Question: The problem turned out to be a combination of things, but most importantly I was miscalculating lighting intensities because I wasn't correctly calculating my normal matrix. The fix has left my memory since some time ago now, but I remember I was not taking the transpose-inverse, and that helped a great deal in solving the problem.
---
I've spent some time working on this problem, but I can't for the life of me figure it out.
I figured out that, when applying multiple light sources to an object, you must clamp the final color values after summing them together, but I'm still getting weirdly dark edges when the lights interact.
Here's a screenshot of what I'm describing:

There's a head light that faces in the direction of the current camera and another light source to the far left of the scene. The headlight is currently centered just to the right of the teapot's knob/handle, and as you can see, there's some pretty strange interaction going on.
Here's my shader source:
## vertex shader
'''
attribute vec4 a_position;
attribute vec4 a_color;
attribute vec4 a_normals;
varying vec4 v_color_or_normal;
varying vec3 cam;
varying vec3 vert;
uniform mat4 u_xformMatrix;
uniform mat4 u_cameraMatrix;
void main() {
gl_Position = u_cameraMatrix * u_xformMatrix * a_position;
v_color_or_normal = a_color;
cam = vec3(u_cameraMatrix * u_xformMatrix * a_position);
vert = vec3(a_position);
}
'''
## fragment shader
'''
precision mediump float;
varying vec4 v_color_or_normal;
varying vec3 cam; //modelview_mat*vertex
varying vec3 vert;//just the vertex
uniform int renderMode; //pass 0 when rendering the ground, 1 when rendering the teapot
uniform vec3 lookVec; //pass the vector representing the camera direction
uniform mat4 u_normalMatrix; //the normal matrix for calculating normals
//I'm using
//u_normalMatrix = modelMatrix.invert().transpose() (the transpose inverse)
uniform vec3 camCoords; //headlight origin
uniform vec3 worldLightCoords; //fixed light origin
void main() {
vec3 emissive = vec3(0.0, 0.0, 0.0); //my professor requires this. Not sure why.
vec3 ambient;
vec3 diffuse;
vec3 specular;
float shiny;
vec3 normal;
if(renderMode == 0) { //render the ground colors
ambient = vec3(v_color_or_normal - vec4(0.05, 0.3, 0.05, 0.0));
diffuse = vec3(0.05, 0.3, 0.05);
specular = vec3(0.22, 0.22, 0.22);
shiny = 4.0;
normal = vec3(normalize(u_normalMatrix * vec4(0.0, 1.0, 0.0, 1.0)));
}
if(renderMode == 1) { //render the teapot colors
//do stuff for teapot
ambient = vec3(0.105882, 0.58824, 0.113725);
normal = vec3(normalize(u_normalMatrix * v_color_or_normal));
diffuse = vec3(0.427451, 0.470588, 0.541176);
specular = vec3(0.22, 0.22, 0.22);
shiny = 9.0;
}
vec3 worldLightPos = worldLightCoords;
vec3 camLightPos = camCoords;
vec3 fixedLightDirection = normalize(worldLightPos - vert);
vec3 camLightDirection = normalize(lookVec - vec3(0,0,10.0));
//calculate diffuse/spec for fixed light source
float lambertianFix = max(dot(fixedLightDirection, normal), 0.0);
float specFix = 0.0;
if(lambertianFix > 0.0) {
vec3 R = reflect(-fixedLightDirection, normal);
vec3 viewDirection = normalize(-vert);
float specularAngle = max(dot(R, viewDirection), 0.0);
specFix = pow(specularAngle, shiny);
}
vec3 total_diffuse = lambertianFix*diffuse;
vec3 total_specular = specFix*specular;
//calculate diffuse/spec for headlight
float lambertianCam = max(dot(camLightDirection, normal), 0.0);
float specCam = 0.0;
if(lambertianCam > 0.0) {
vec3 R = reflect(-camLightDirection, normal);
vec3 viewDirection = normalize(-cam);
float specularAngle = max(dot(R, viewDirection), 0.0);
specCam = pow(specularAngle, shiny);
}
total_diffuse += lambertianCam*diffuse;
total_specular += specCam*specular;
//clamp values
total_diffuse = clamp(total_diffuse, 0.0, 1.0);
total_specular = clamp(total_specular, 0.0, 1.0);
//put it all together
gl_FragColor = vec4(emissive + ambient + total_diffuse + total_specular, 1.0);
}
'''
Any help is much appreciated. Thanks!
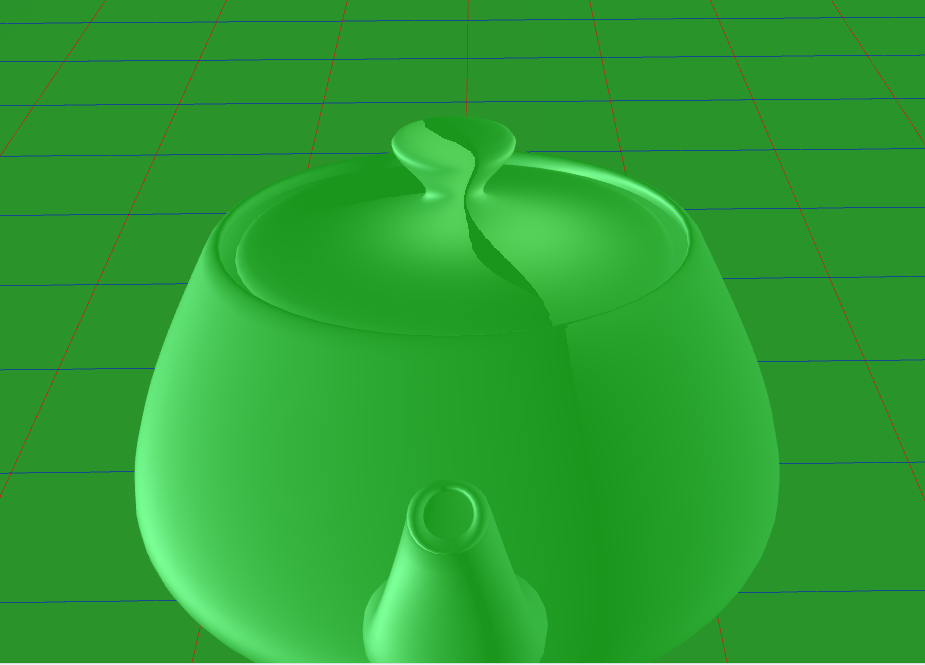
Answer: The problem turned out to be a combination of things, but most importantly I was miscalculating lighting intensities because I wasn't correctly calculating my normal matrix. The fix has left my memory since some time ago now, but I remember I was not taking the transpose-inverse, and that helped a great deal in solving the problem.
So... the problem wasn't even in the code I provided. My bad.